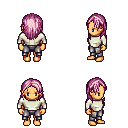
a pixel art fantasy rpg character, female body template, human, tanned skin, white long-sleeve shirt, metal pants, pink long hairstyle, four views (front, back, left, right), 2x2 character sprite sheet, small pixel art, hard edges, no anti-aliasing